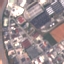
Land use / land cover: Industrial